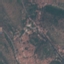
Label: HerbaceousVegetation